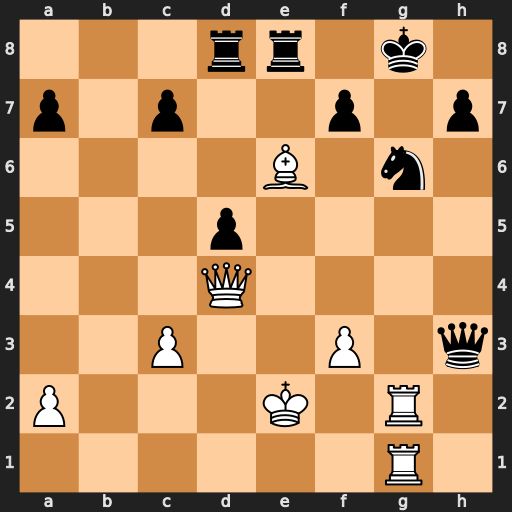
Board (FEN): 3rr1k1/p1p2p1p/4B1n1/3p4/3Q4/2P2P1q/P3K1R1/6R1
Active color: w
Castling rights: -
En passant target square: -
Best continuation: Rxg6+ hxg6 Rxg6+ Kf8 Qg7+